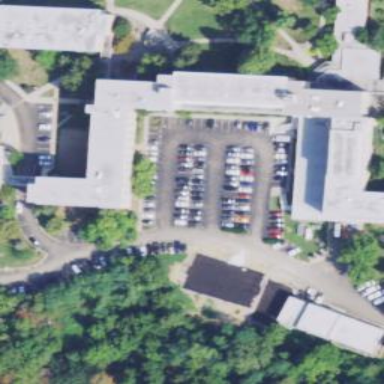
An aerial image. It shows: School building.